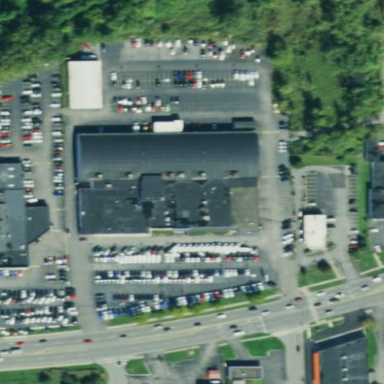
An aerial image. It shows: Car shop building.